Field crop: tomato
Growth stage: 1
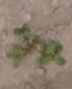
Species: portulaca